Question: I have a query like this. When executing it I am getting this error.
'''
System.Text.StringBuilder qry = new System.Text.StringBuilder();
qry.Append(" SELECT OfferC.TypeIE, OfferC.RegNo ");
qry.Append(" FROM OfferC ");
qry.Append(" WHERE OfferC.RegNo IN (");
qry.Append(string.Join(",",m_SelectableOrganizations.ConvertAll(IntToString).ToArray())).Append(")");
qry.Append(" GROUP BY OfferC.RegNo, OfferC.TypeIE");
qry.Append(" ORDER BY OfferC.Rating;");
'''
I tried to do something like this.
'''
SELECT ...
FROM ...
WHERE ...
GROUP BY ...
ORDER BY ...
'''
But still getting the same error. And a screenshot to error.

Thanks for help.
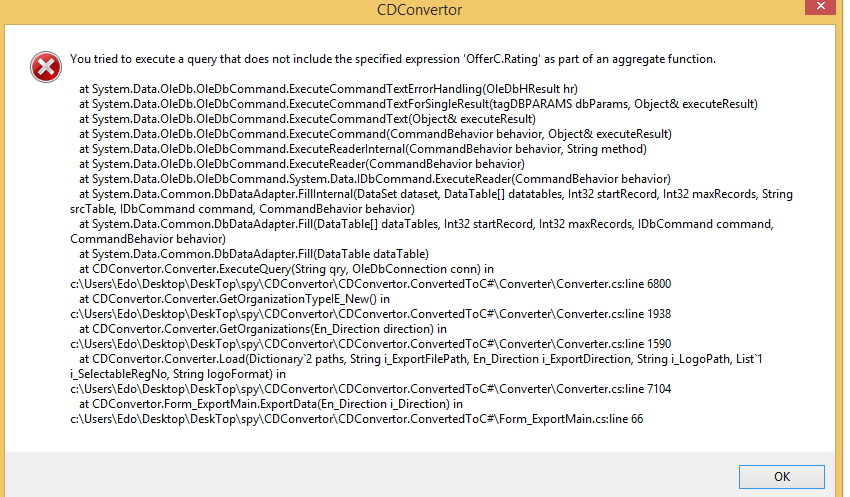
Answer: Include 'OfferC.Rating' in 'GROUP BY' clause, otherwise 'ORDER BY OfferC.Rating' can't happen since it's been grouped with other criteria and not by 'OfferC.Rating'